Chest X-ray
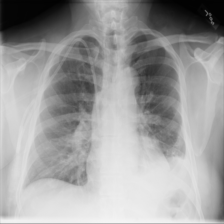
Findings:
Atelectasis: negative
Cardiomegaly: negative
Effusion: positive
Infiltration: positive
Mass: negative
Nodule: negative
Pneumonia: negative
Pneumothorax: negative
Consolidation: negative
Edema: negative
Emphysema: negative
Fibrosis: negative
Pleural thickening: negative
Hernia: negative